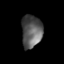
Tissue: skin
Cell type: Epithelial cells
Senescence score: 0.2485
Nuclear area (px): 658
Mean DAPI intensity: 89.637